Question: I am using <URL> to minify my js and css files for my asp.net mvc 3 application.
When i use 'AddJavaScript' method as:
'''
@Script.AddJavaScript(localPath: "~/Scripts/jquery-1.6.min.js", siteWide: true)
@Script.AddJavaScript(localPath: "~/Scripts/modernizr-1.7.min.js", siteWide: true)
@Script.AddJavaScript(localPath: "~/Scripts/jquery.validate.min.js", siteWide: true)
@Script.AddJavaScript(localPath: "~/Scripts/jquery.unobtrusive-ajax.min.js", siteWide: true)
@Script.AddJavaScript(localPath: "~/Scripts/jquery.validate.unobtrusive.min.js", siteWide: true)
@Script.OutputJavaScript()
'''
It shows js error for any script reference that comes after 'jquery-1.6.min.js' reference. Below is the screenshot of the error:

Please advice on this..
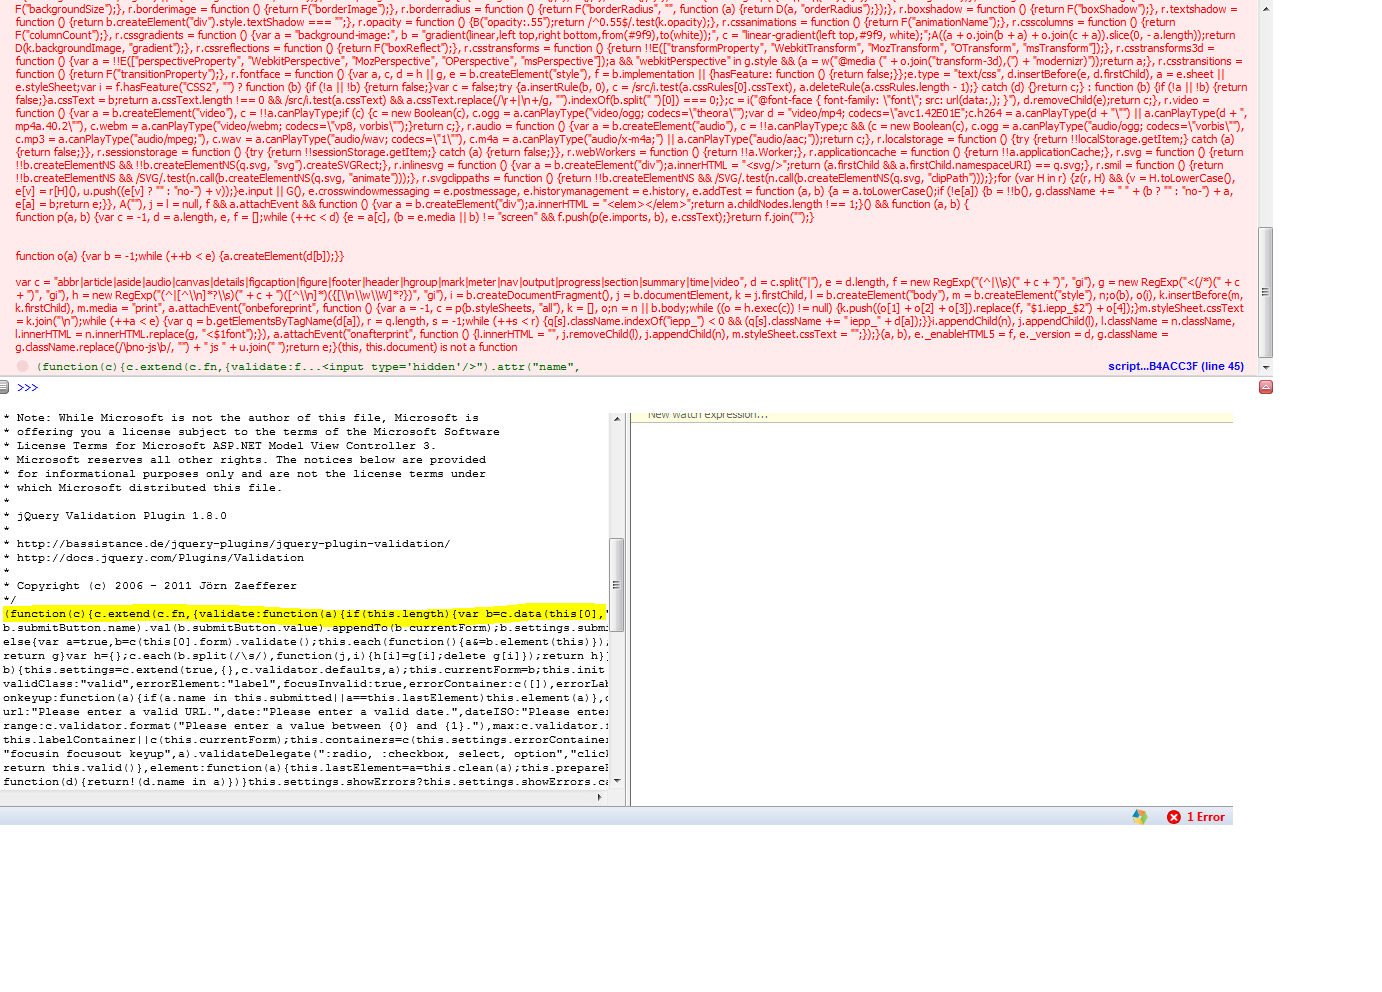
Answer: It appears this might be a JavaScript-related issue, not a problem with the script manager.
The error itself appears to be in jquery.validate.min.js, which is being loaded after the reference to modernizr-1.7.min.js. I created an empty sample project referencing the same JavaScript files as you did (except with 1.6.1 instead of 1.6), and I did run into a conflict between script versions. I updated my sample project to use the latest versions, and I have no errors:
'''
@Script.AddJavaScript(localPath: "~/Scripts/jquery-1.6.1.min.js", siteWide: true)
@Script.AddJavaScript(localPath: "~/Scripts/modernizr-2.0.6-development-only.js", siteWide: true)
@Script.AddJavaScript(localPath: "~/Scripts/jquery.validate.min.js", siteWide: true) //v1.8.1
@Script.AddJavaScript(localPath: "~/Scripts/jquery.unobtrusive-ajax.min.js", siteWide: true)
@Script.AddJavaScript(localPath: "~/Scripts/jquery.validate.unobtrusive.min.js", siteWide: true)
'''
Try updating all the JavaScript NuGet packages in your project and see if that solves your problem. If it doesn't, open an issue in the <URL> and I'll take a look at it.